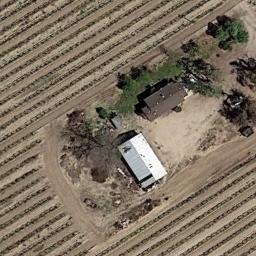
Label: residential